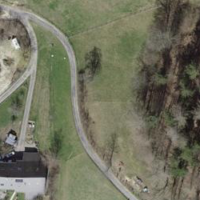
EUNIS habitat code: 44
Species observed at this site:
Teucrium scorodonia